Question: I've made a CSS table structure using display table, table-row and table cell properties.
Each p has table-row property and they jump line OK. But when I put 2 o more elements (input or select) in the same '<p>' I would like that this elements were inline but in IE (last version) jump of line in spite of to belong to he same '<p>'
Is there any solution to fix this? The perfect visualization is like Firefox, all elements in line.
'''
<p><label>Name (first, second): </label><input type="text" /><input type="text" /></p>
'''
Example: <URL>

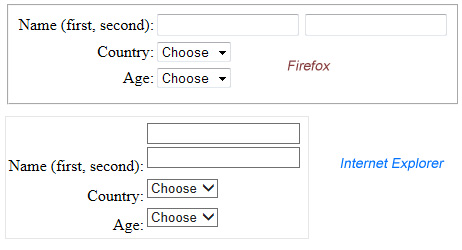
Answer: Add the following Class in your CSS.
'''
fieldset input{display:inline-block}
'''
It will resolve your issue and display properly in all the browsers.
<URL>